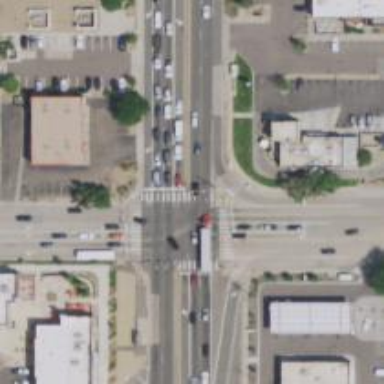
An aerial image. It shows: Zebra crossing with clear zebra markings.